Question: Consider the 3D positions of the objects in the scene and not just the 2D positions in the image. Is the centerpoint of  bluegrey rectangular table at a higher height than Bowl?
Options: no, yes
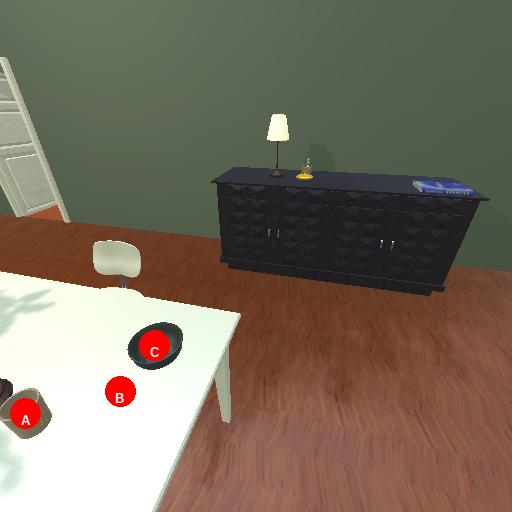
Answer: no